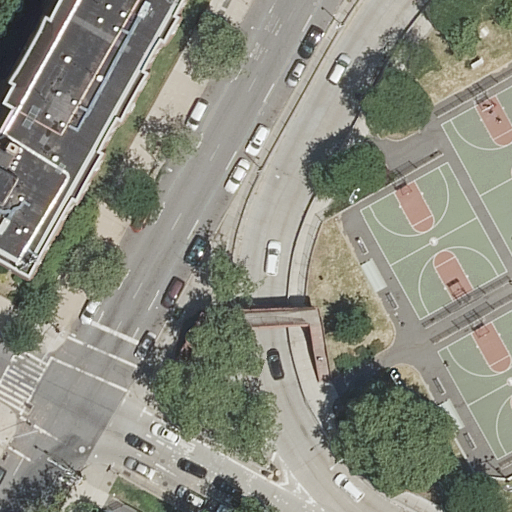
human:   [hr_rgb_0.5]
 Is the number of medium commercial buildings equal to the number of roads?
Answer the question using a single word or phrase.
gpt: no

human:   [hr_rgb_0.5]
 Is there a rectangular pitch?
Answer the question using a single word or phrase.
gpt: yes

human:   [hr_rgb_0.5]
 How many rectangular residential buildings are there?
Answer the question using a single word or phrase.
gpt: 0

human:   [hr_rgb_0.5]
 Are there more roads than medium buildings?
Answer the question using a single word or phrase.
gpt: yes

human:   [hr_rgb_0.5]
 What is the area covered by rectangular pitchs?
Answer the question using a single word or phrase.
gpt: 1024m2

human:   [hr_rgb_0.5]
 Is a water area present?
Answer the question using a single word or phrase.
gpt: no

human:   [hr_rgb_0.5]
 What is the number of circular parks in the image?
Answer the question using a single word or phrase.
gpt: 0

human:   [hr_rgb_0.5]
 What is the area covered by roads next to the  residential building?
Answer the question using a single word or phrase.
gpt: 0m2

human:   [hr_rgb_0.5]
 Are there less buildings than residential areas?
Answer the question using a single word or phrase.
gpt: no

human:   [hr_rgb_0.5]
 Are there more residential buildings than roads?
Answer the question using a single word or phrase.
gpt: no

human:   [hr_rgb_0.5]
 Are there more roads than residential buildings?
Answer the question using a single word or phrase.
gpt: yes

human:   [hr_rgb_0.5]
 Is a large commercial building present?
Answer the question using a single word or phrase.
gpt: no

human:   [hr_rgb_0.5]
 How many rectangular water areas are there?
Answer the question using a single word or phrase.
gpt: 0

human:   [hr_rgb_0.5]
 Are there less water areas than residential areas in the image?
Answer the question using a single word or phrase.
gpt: yes

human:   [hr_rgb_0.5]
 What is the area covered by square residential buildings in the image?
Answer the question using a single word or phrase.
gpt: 0m2

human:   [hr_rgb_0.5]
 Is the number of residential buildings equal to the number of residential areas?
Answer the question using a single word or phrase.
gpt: yes

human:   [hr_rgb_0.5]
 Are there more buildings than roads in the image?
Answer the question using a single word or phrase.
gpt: no

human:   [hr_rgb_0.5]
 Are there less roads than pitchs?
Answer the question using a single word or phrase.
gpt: no

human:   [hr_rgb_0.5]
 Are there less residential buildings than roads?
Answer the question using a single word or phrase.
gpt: yes

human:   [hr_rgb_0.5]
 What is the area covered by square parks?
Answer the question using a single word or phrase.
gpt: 0m2

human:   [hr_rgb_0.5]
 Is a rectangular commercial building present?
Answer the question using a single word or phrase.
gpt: no

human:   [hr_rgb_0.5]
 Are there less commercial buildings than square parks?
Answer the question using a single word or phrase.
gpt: no

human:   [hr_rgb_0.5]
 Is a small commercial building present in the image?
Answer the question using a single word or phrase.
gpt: no

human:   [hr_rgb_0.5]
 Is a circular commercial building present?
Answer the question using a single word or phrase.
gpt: no

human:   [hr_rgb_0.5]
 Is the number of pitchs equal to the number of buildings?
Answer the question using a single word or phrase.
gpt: no

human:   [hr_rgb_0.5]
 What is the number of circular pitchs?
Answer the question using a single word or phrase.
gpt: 0

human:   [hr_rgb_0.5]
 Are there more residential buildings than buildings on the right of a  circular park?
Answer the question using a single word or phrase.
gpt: yes

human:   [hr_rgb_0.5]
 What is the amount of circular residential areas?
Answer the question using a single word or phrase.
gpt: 0

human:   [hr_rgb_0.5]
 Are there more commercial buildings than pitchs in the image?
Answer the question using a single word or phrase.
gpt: no

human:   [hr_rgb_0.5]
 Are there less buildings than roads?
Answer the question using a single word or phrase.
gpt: yes

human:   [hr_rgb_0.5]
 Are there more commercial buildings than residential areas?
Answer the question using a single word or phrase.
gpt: no

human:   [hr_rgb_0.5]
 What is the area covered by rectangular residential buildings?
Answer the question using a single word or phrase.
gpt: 0m2

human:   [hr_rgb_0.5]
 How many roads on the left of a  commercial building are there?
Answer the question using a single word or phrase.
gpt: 0

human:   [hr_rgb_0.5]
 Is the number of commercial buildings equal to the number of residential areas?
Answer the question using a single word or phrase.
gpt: no

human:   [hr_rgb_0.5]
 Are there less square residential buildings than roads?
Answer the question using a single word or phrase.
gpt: yes

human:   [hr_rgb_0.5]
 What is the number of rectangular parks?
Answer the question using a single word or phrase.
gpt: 2